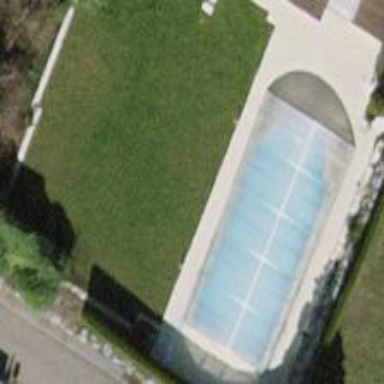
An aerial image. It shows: Swimming pool located in leisure land.